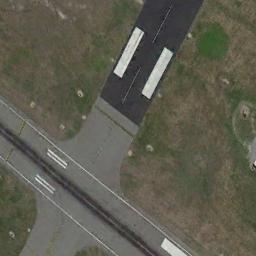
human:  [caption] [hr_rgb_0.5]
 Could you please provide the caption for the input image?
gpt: Next to the cross-shaped runway is a green lawn with white short and thick signs on the runway .

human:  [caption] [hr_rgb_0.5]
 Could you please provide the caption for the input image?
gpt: The runway with two aiming point markings connects another runway .

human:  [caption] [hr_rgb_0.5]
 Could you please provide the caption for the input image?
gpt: The runway is on the bare land next to the grass .

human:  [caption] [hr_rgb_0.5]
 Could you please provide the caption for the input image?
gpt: The grass is beside the runway .

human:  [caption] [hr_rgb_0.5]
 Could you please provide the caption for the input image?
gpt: There are green meadows beside the runway .